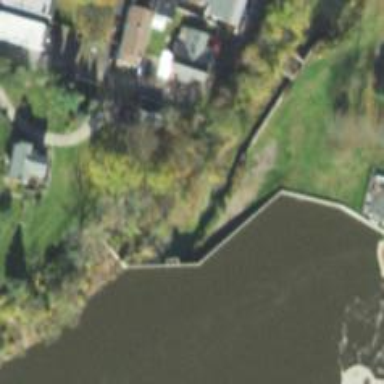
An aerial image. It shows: Lock gate along waterway.